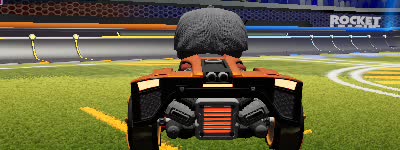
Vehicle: breakout